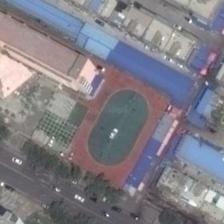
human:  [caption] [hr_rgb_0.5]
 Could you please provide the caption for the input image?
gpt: a playground next to a road is semisurrounded by many buildings .

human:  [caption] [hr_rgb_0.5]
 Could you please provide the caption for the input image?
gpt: the playground is located near the road while a number of blue buildings surround the playground .

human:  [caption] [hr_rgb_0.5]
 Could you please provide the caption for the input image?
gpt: a playground is surrounded by many buildings and a road with trees in two sides .

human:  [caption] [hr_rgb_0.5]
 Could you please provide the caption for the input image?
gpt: a playground is surrounded by some green trees and many buildings .

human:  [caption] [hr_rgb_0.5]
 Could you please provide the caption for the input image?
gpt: a playground next to a road is semisurrounded by many buildings .